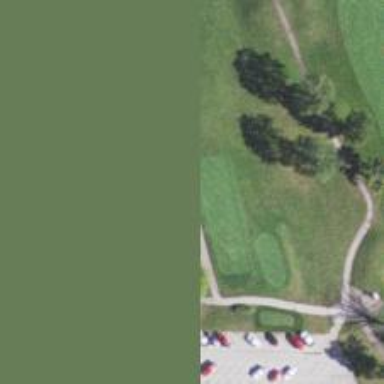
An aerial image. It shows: Service road used as golf cart path.